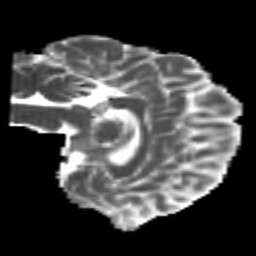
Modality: MD
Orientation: sagittal
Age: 20
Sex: female
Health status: healthy
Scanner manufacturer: philips
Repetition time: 7.382 s
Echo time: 0.08599 s